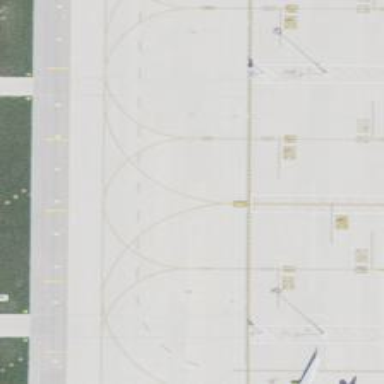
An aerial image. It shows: View of taxiway at the airport.